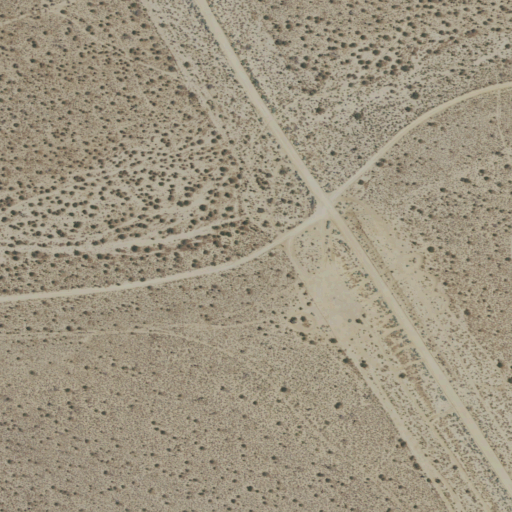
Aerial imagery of valley in California named Bird Spring Canyon containing only shrub